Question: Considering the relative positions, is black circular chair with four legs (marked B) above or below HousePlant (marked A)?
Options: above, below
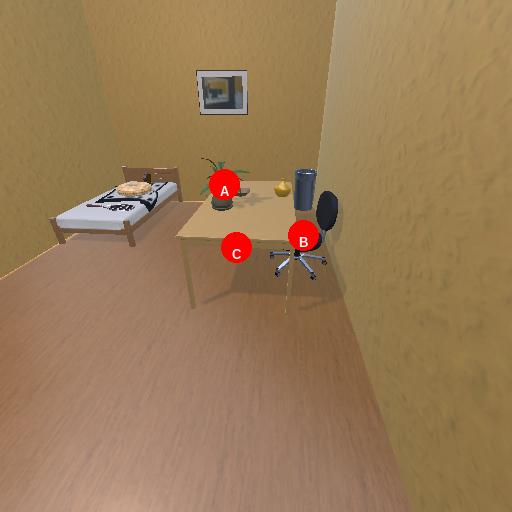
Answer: above